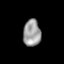
Tissue: lung
Cell type: Epithelial cells
Senescence score: 0.1848
Nuclear area (px): 456
Mean DAPI intensity: 157.513